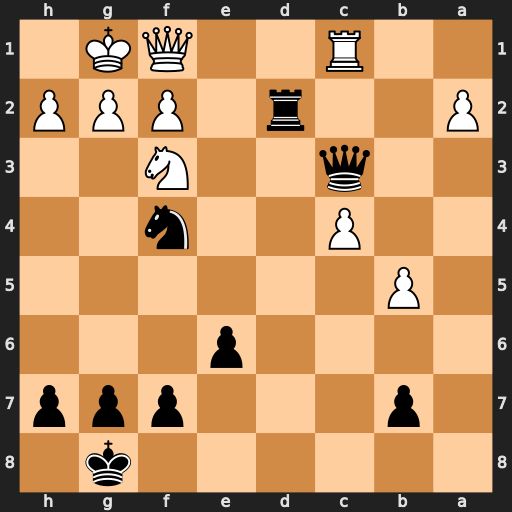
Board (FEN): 6k1/1p3ppp/4p3/1P6/2P2n2/2q2N2/P2r1PPP/2R2QK1
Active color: b
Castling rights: -
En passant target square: -
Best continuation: Ne2+ Kh1 Nxc1